Question: I have simple code
'''
sites_from_session = 12;
function function_name () {
var items_to_send = sites_from_session;
var template_name = jQuery('#new-site-template-name').val();
console.log(sites_from_session);
items_to_send.push(template_name);
console.log(sites_from_session);
}
function_name();
function_name();
function_name();
function_name();
function_name();
function_name();//...
'''
The problem is that the 'push' method pushes value to both arrays

Where i am wrong?
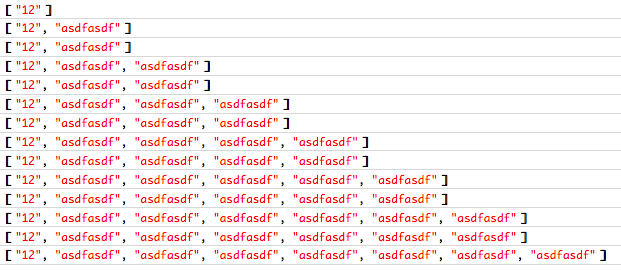
Answer: Arrays do not self clone in JavaScript. When you say something like
'''
arr1 = arr2;
'''
where both 'arr2' is a valid array, you haven't made an actual copy of 'arr2'. All you've done is create a reference pointer to it for 'arr1'. So when you make a change like
'''
arr1[0] = "some value";
'''
you are (in essence) saying the same thing as
'''
arr2[0] = "some value";
'''
To properly clone a separate copy you need to use this:
'''
var items_to_send = sites_from_session.slice();
'''
This will return a new array that holds all of the items from the original array.